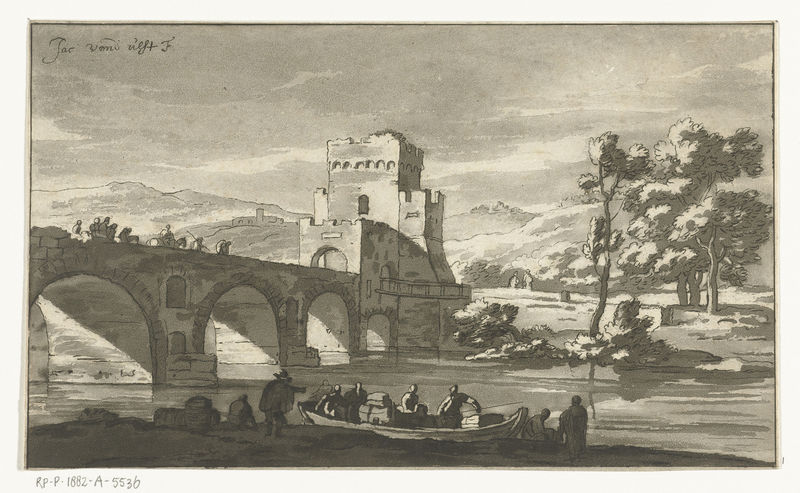
Titel: Ponte Molle bij Rome
Künstler: Cornelis Brouwer
Standort: Amsterdam
Institution: Rijksmuseum
Schlagwörter: homme, fleuve, eau, architecture, chateau, pont, rivière, hommes, ruine, bateau, ancien, forteresse